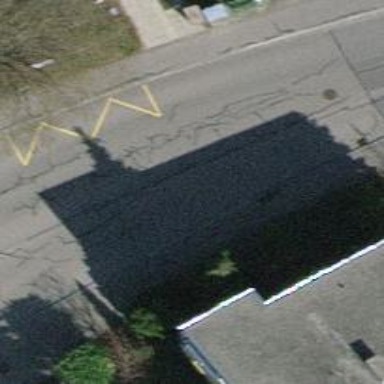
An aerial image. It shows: Residential road with asphalt surface. It has separate sidewalks on both sides.